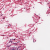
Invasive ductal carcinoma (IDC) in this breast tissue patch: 0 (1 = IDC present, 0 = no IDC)